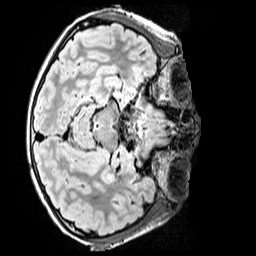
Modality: FLAIR
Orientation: axial
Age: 9
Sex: male
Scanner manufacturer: siemens
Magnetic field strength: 3 T
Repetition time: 5 s
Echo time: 0.388 s